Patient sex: M
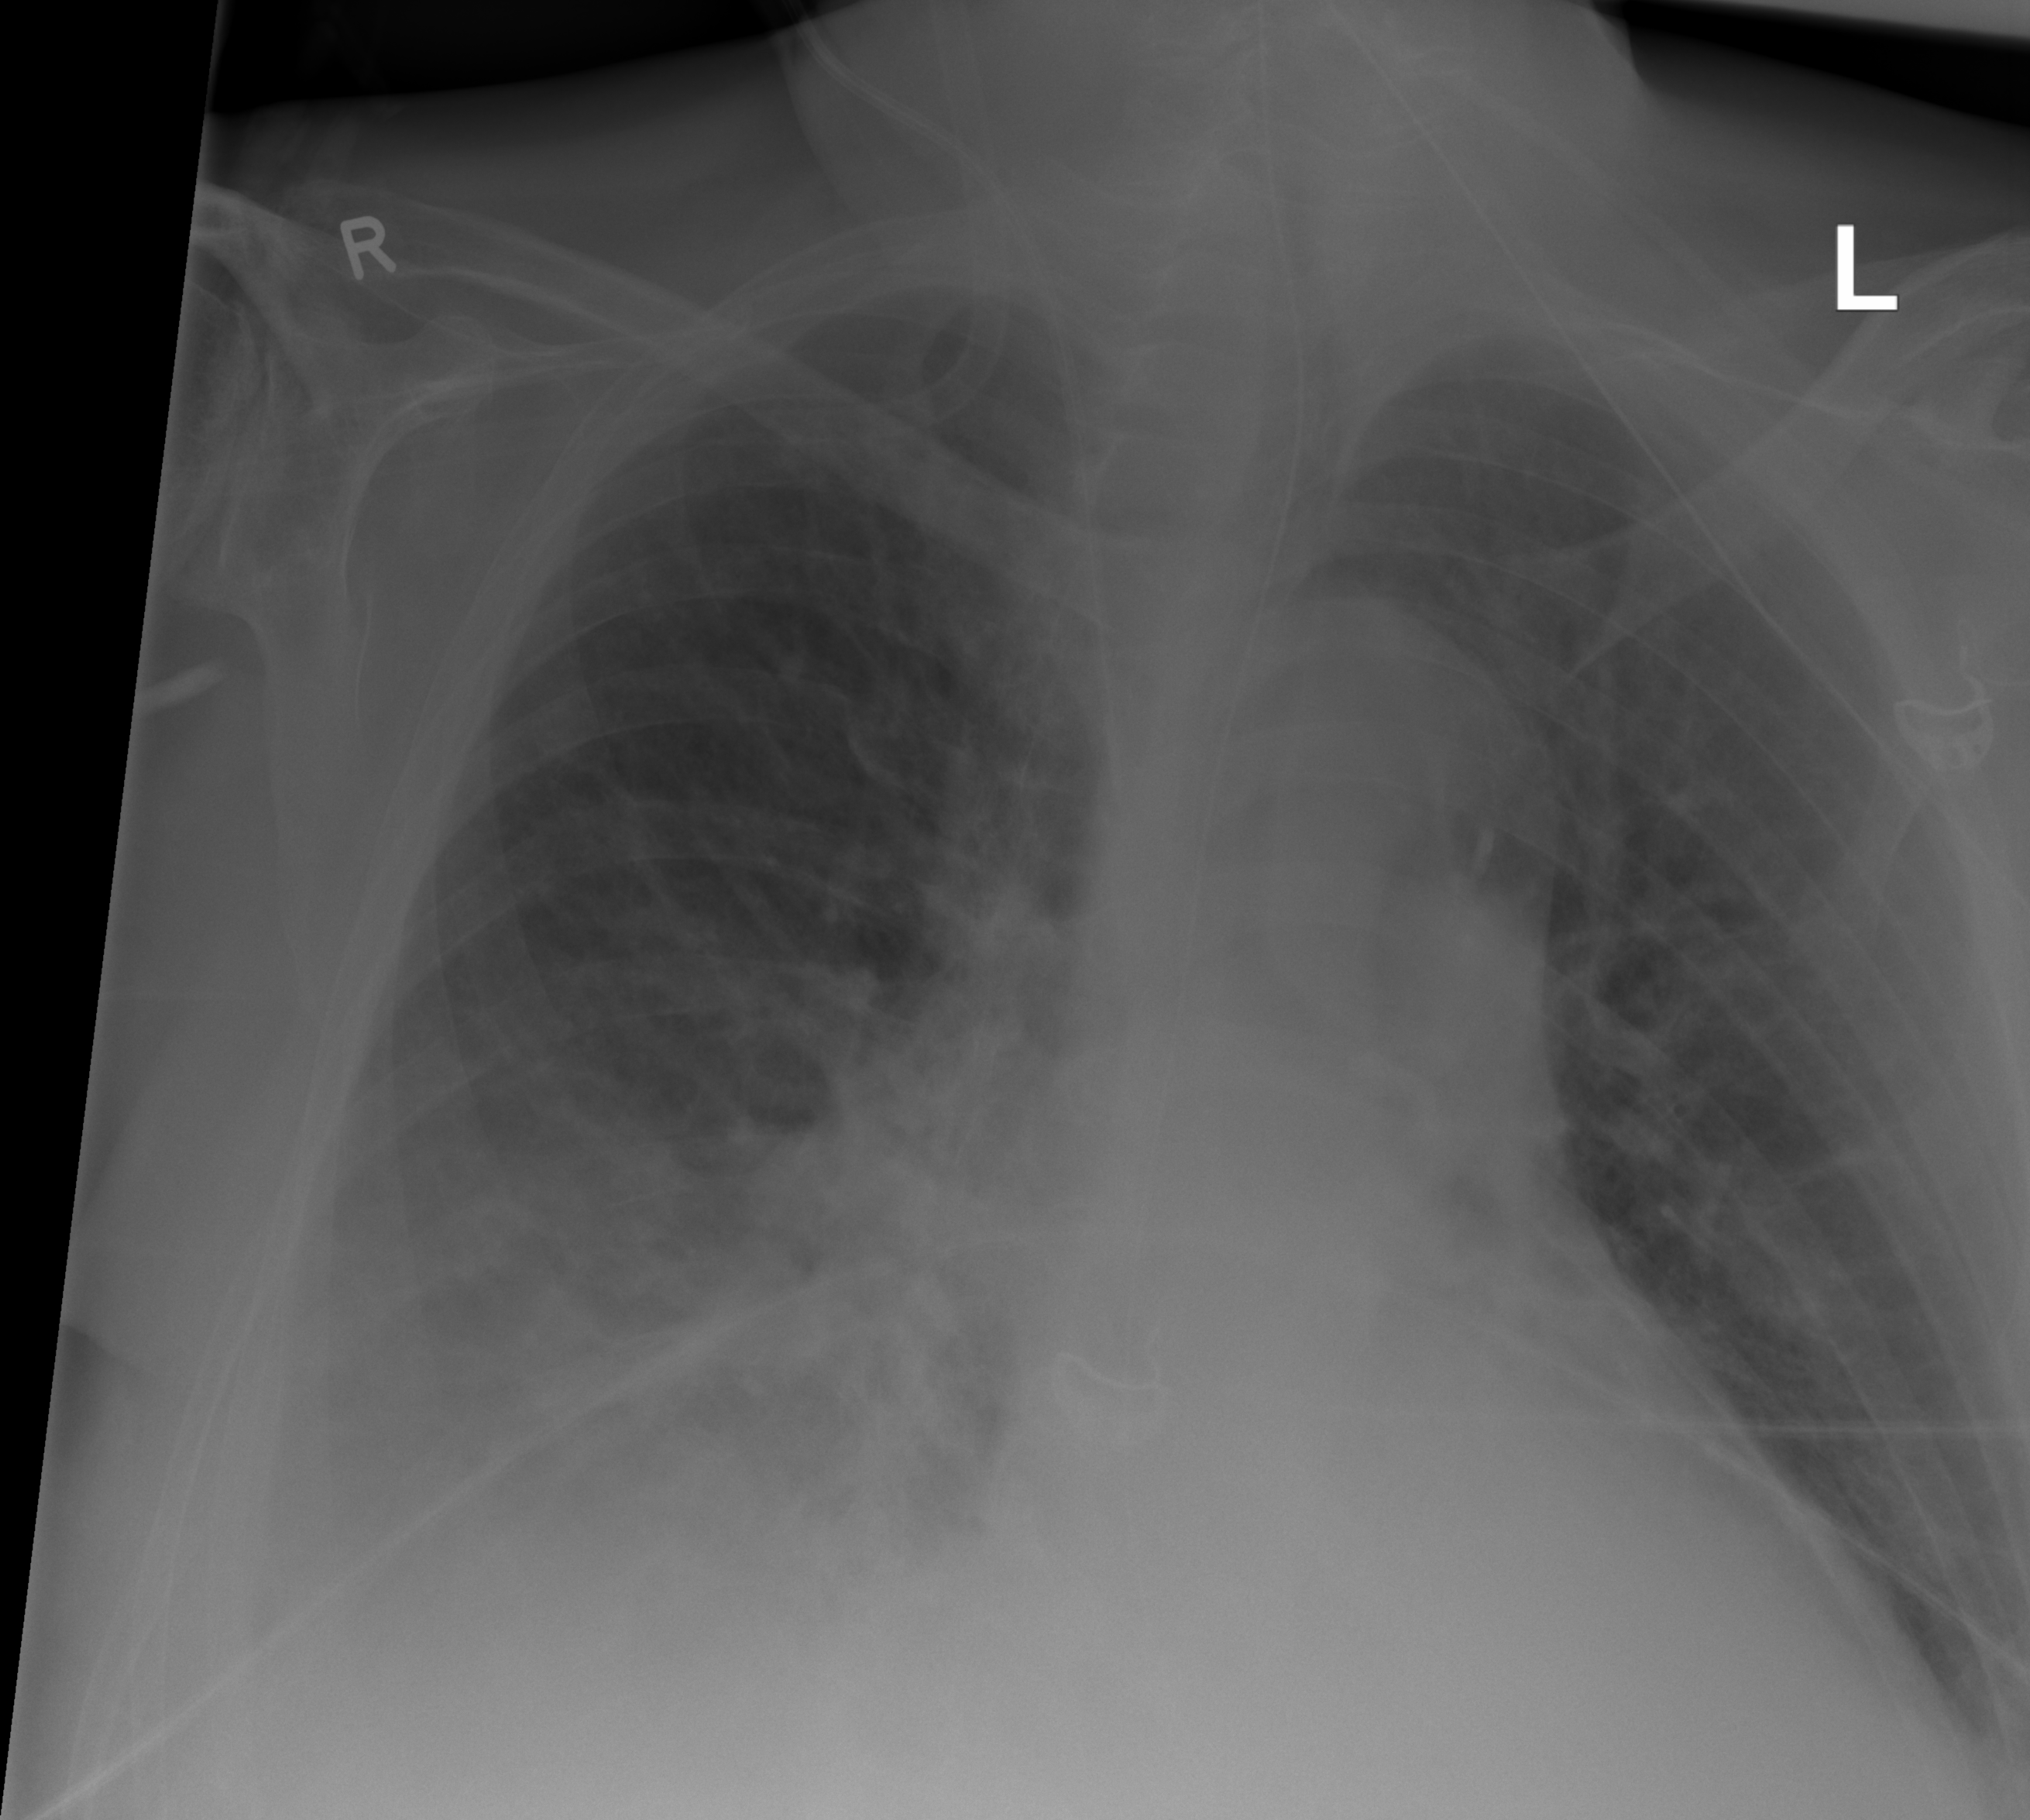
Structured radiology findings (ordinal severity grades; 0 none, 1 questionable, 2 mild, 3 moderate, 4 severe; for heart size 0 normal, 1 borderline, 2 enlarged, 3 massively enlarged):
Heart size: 1
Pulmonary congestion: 2
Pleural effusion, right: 2
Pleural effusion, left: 1
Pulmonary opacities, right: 2
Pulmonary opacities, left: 0
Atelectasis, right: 2
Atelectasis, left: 1